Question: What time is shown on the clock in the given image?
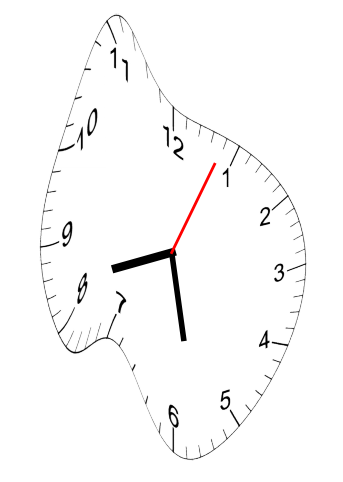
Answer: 08:28:04